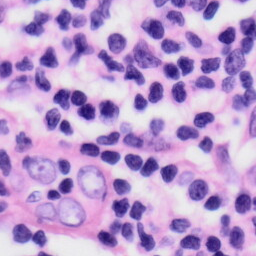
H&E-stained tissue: Skin